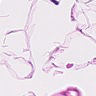
Metastatic tissue present: no